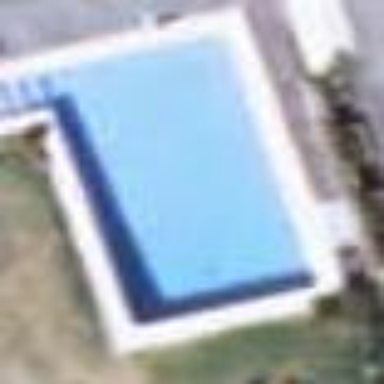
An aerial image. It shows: Swimming pool located in leisure land.